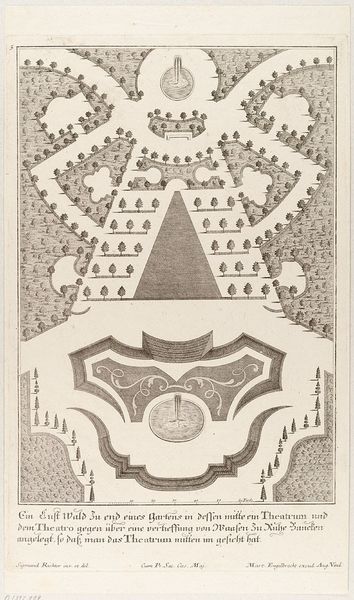
Titel: Ein Lustgarten mit Gartentheater
Künstler: Martin Engelbrecht
Standort: Hamburg
Institution: Museum für Kunst und Gewerbe Hamburg
Schlagwörter: baum, weiß, bäume, schwarz, park, barock, strauch, wege, theater, wald, brunnen, garten, springbrunnen, schrift, formen, grafik, graphik, symmetrie, ornamente, fotografie, photographie, draufsicht, druckgraphik, druckgrafik, radierung, stich, scharz, entwurf, reihen, beete, blumenbeet, plan, achse, fontaine, kupferstich, grundriss, parks, brunnenanlage, reproduktionen, barockzeit, barockzeitalter, druckerzeugnisse, sträucher, gebäudes, gärten, theateraufführung, ornamentstich, vorlageblätter, gartentheater, zentrale achse